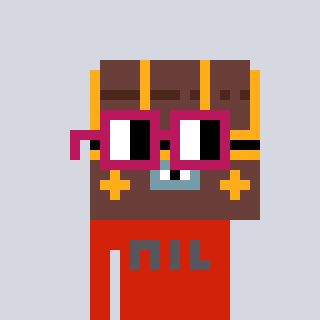
a pixel art character with square dark red glasses, a treasure chest-shaped head and a red-colored body on a cool background